Question: this is the black boder :

and this is my code:
'''
<s:List id="channelsPart" left="120" right="80" top="50" change="onChannelsChange(event)"
dataProvider="{channels=new ArrayList(data.cloud.channels)}" labelField="title"
requireSelection="true"
fontFamily="TwinCen"
fontSize="24"
alternatingItemColors="[]"
borderVisible="false"
contentBackgroundAlpha="0"
selectionColor="0"
>
<s:itemRenderer >
<fx:Component>
<s:ItemRenderer>
<fx:Script>
<![CDATA[
import mx.core.UIComponent;
override public function set data(value:Object):void {
//sn.text = String(itemIndex+1);
txt.text = String(value.title);
//txt.label = String(value.title);
}
]]>
</fx:Script>
<!-- <s:BitmapImage source="assets/sohupp-login-btn-login.png" width="70" height="30" scaleMode="stretch" /> -->
<s:Label id="txt" width="70" height="30" verticalAlign="middle" textAlign="center" backgroundAlpha="0" />
</s:ItemRenderer>
</fx:Component>
</s:itemRenderer>
</s:List>
'''
so waht can i do , thanks
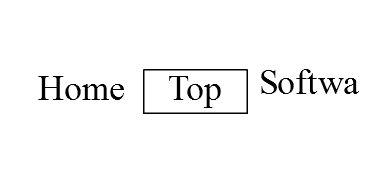
Answer: The black border is the selection indicator that is changing when you use keyboard navigation on the list. I'm not sure you need to worry about that in a mobile application, but maybe it also appears on a device?
In any case, you can disable the default functionality that automatically draws the backgrounds/border on the renderer using the 'autoDrawBackground' property of 'ItemRenderer'. <URL>...
Try this out, on the line where you declare the item renderer:
'''
<s:ItemRenderer autoDrawBackground="false">
'''
If you still want a background to be drawn, you can add some simple view states to your renderer:
'''
<s:itemRenderer>
<fx:Component>
<s:ItemRenderer autoDrawBackground="false">
<fx:Script>
<![CDATA[
import mx.core.UIComponent;
override public function set data(value:Object):void {
txt.text = String(value.title);
}
]]>
</fx:Script>
<s:states>
<s:State name="normal"/>
<s:State name="selected"/>
</s:states>
<s:Rect includeIn="selected" top="0" left="0" right="0" bottom="0">
<s:fill>
<s:SolidColor color="#FF0000" alpha=".25"/>
</s:fill>
</s:Rect>
<s:Label id="txt" width="70" height="30" verticalAlign="middle" textAlign="center" backgroundAlpha="0" />
</s:ItemRenderer>
</fx:Component>
</s:itemRenderer>
'''
As an aside, Adobe suggests you use <URL>